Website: crate-barrel
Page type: newsletter-management
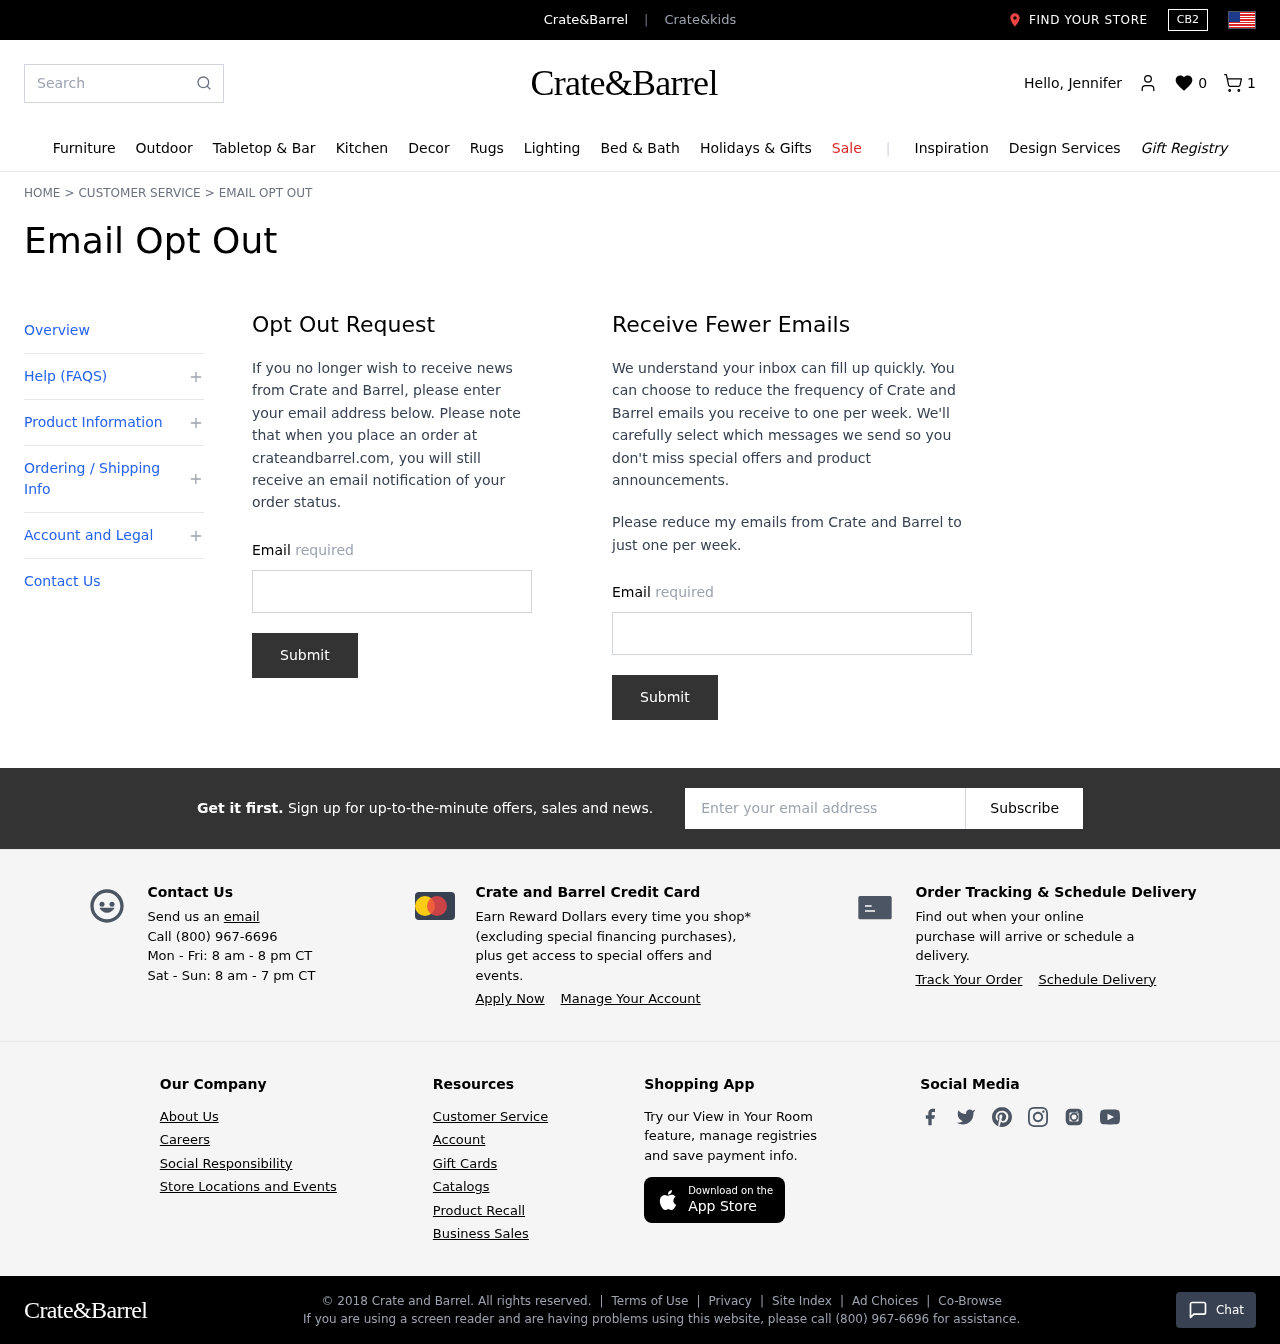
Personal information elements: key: PII_EMAIL
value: jennifer.johnson@gmail.com
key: PII_EMAIL2
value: jennifer.johnson@gmail.com
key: PII_EMAIL3
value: jennifer.johnson@gmail.com
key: PII_FIRSTNAME
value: Jennifer
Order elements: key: ORDER_NUM_ITEMS
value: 1
Search elements: key: HEADER_SEARCH
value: Search
Other elements: key: WISHLIST_COUNT
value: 0